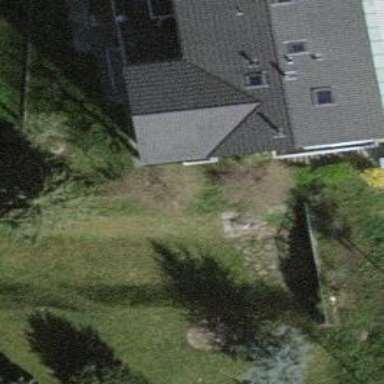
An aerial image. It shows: View of roof with edges.